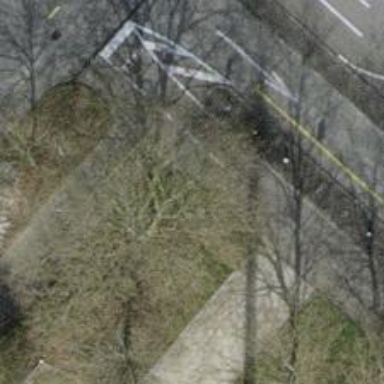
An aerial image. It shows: Bollard.